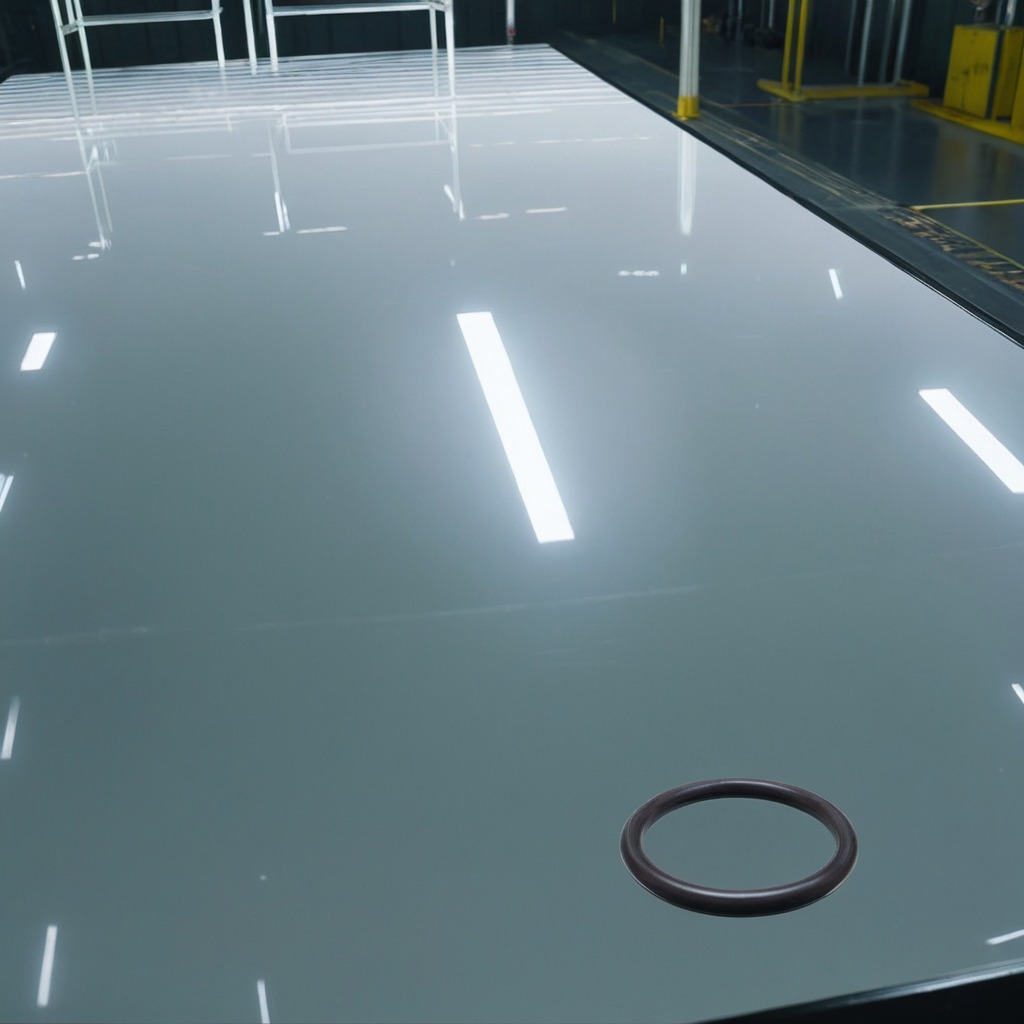
A rubber O-ring lies on a high-gloss table in a ship maintenance bay industrial lighting.